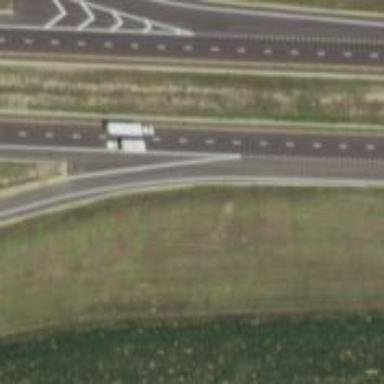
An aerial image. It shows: Solid road edge marking.